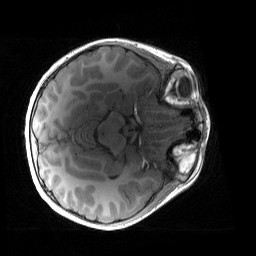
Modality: T1w
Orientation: axial
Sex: male
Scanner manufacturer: siemens
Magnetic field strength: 3 T
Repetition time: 1.9 s
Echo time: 0.00243 s